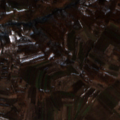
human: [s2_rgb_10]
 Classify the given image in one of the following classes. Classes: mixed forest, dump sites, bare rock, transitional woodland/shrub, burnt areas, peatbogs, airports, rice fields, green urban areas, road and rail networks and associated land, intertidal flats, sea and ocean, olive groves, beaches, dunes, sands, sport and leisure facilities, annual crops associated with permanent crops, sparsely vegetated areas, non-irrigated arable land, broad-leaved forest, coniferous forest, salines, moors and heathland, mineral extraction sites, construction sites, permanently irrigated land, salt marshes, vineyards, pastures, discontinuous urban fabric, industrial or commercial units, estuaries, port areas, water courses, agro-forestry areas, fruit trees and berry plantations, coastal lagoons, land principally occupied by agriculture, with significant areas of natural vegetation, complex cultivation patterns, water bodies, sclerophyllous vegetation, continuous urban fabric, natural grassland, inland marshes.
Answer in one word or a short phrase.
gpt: non-irrigated arable land, land principally occupied by agriculture, with significant areas of natural vegetation, broad-leaved forest